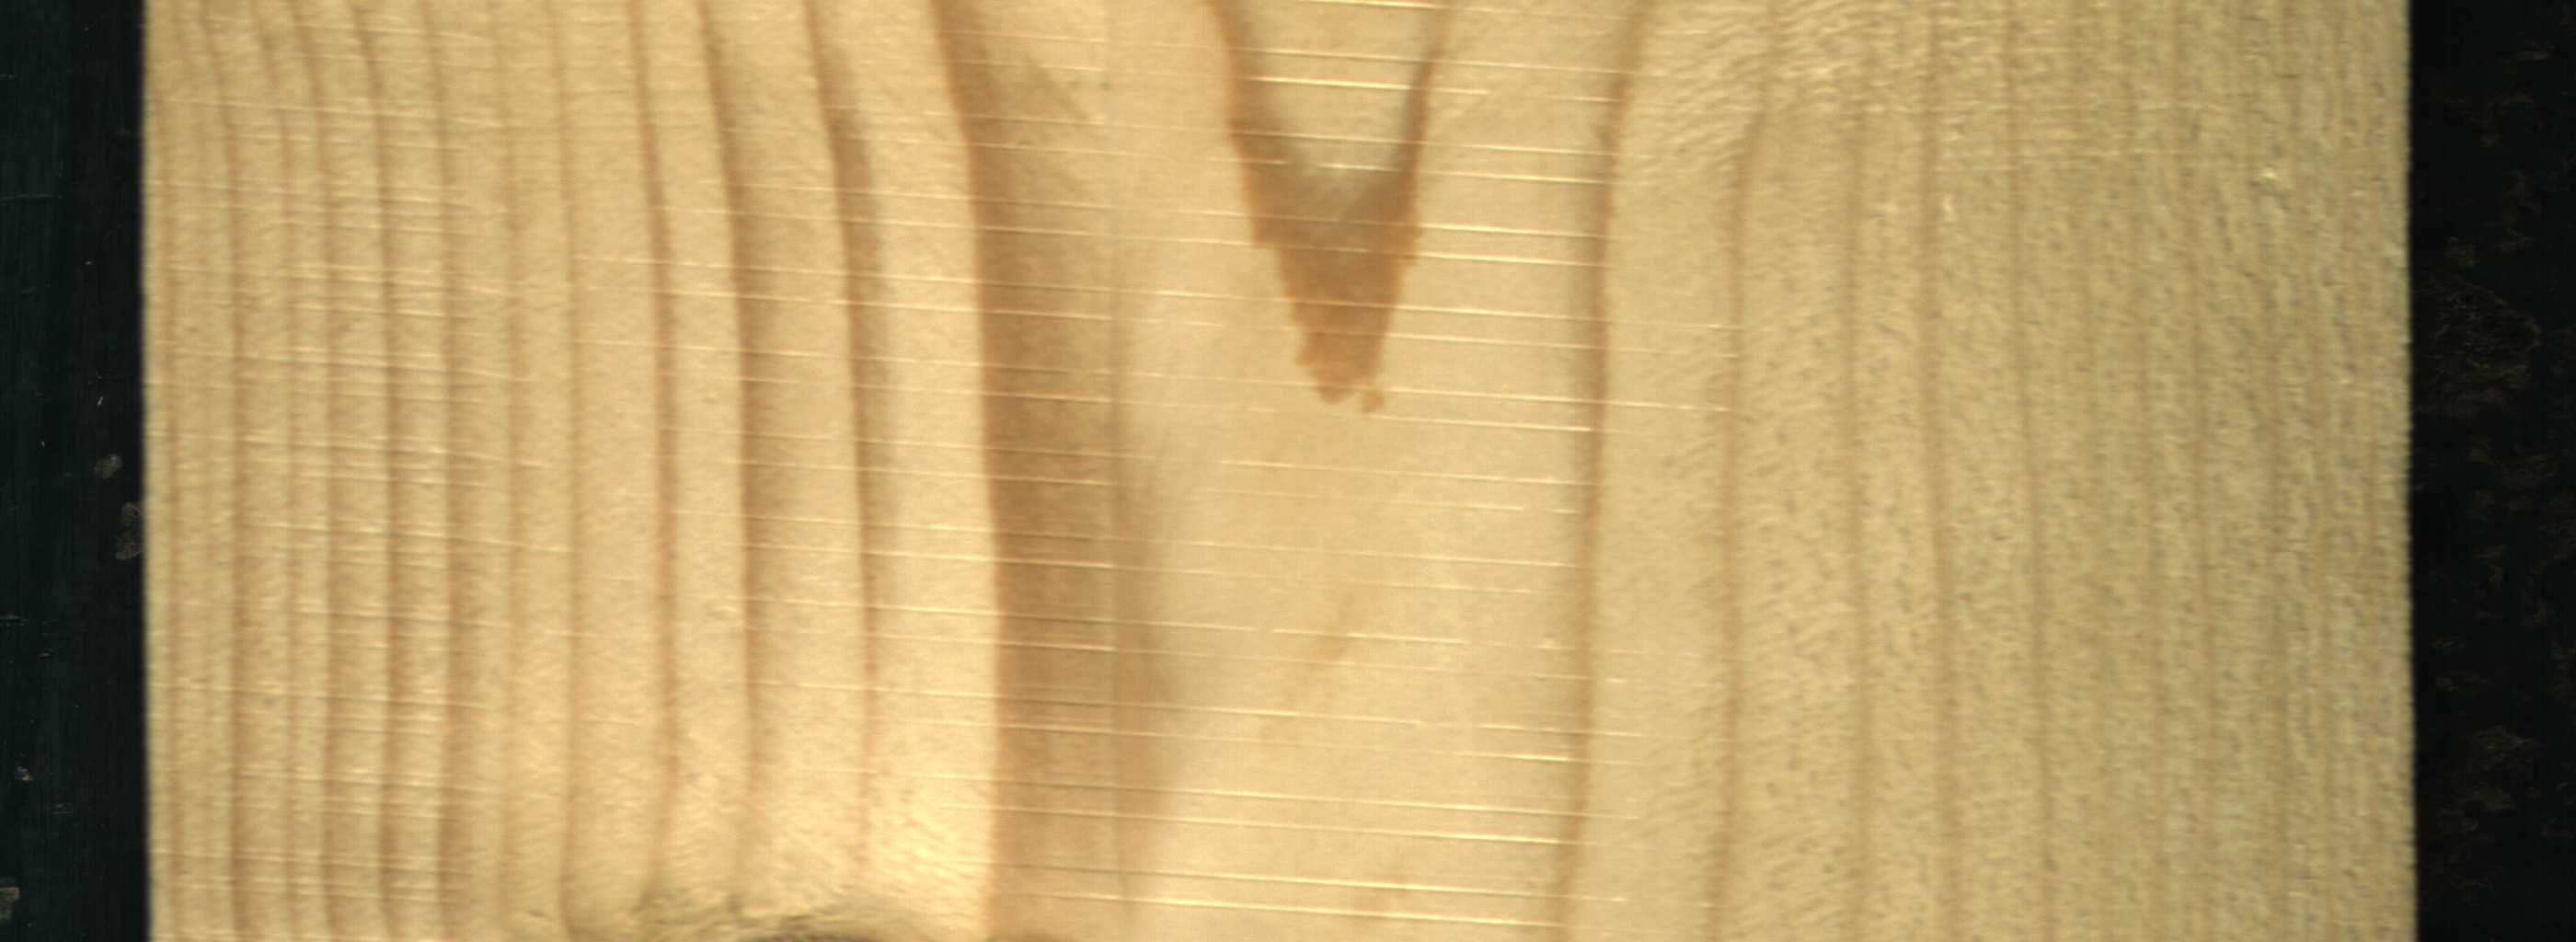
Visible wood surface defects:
Live_Knot